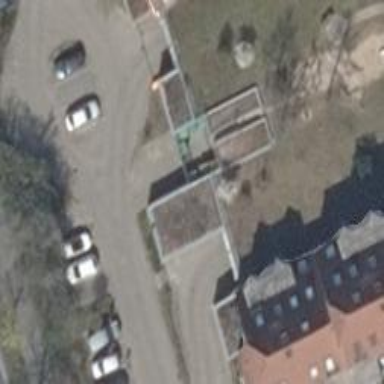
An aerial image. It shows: Parking entrance.